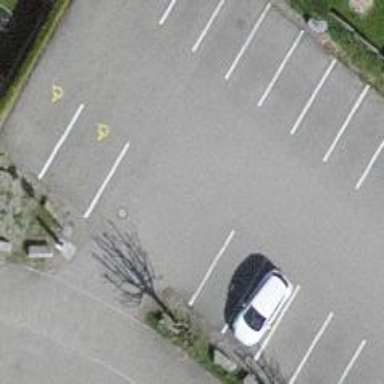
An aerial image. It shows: Parking aisle designated as service road.